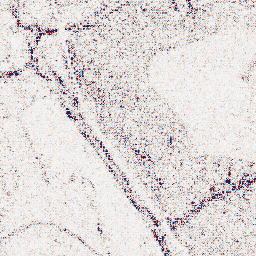
Category: wavelet
Decomposition family: wavelet_biorthogonal
Decomposition parameters: wavelet: bior3.5
level: 1
Upsampling method: quintic
Upsampling parameters: scale: 4
Upsampling scale: 4